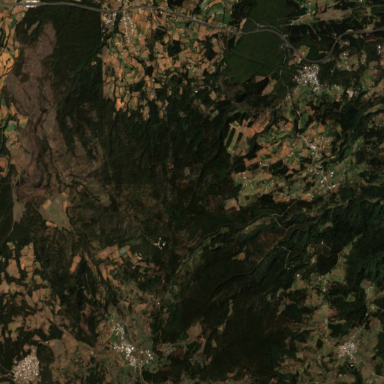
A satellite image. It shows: Forest area.